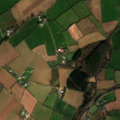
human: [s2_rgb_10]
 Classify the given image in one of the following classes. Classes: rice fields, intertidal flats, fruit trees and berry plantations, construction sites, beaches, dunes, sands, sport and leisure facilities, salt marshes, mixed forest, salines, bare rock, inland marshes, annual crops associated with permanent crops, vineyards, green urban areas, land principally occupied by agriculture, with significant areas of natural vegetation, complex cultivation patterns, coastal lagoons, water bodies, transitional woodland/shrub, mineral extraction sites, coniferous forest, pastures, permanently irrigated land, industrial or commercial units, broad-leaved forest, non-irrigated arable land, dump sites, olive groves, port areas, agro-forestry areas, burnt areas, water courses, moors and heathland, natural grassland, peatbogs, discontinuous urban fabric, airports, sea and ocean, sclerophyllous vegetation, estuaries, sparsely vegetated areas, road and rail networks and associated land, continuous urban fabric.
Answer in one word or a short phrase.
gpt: non-irrigated arable land, pastures